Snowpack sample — Snodgrass Mountain, Crested Butte, Colorado (2/4/25, 12:06 PM MST)
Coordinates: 38.923, -106.968
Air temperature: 35 °F
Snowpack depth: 80 cm
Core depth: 70 cm
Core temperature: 32 °F
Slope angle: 14°, slope face: 78°
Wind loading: low
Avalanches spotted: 0
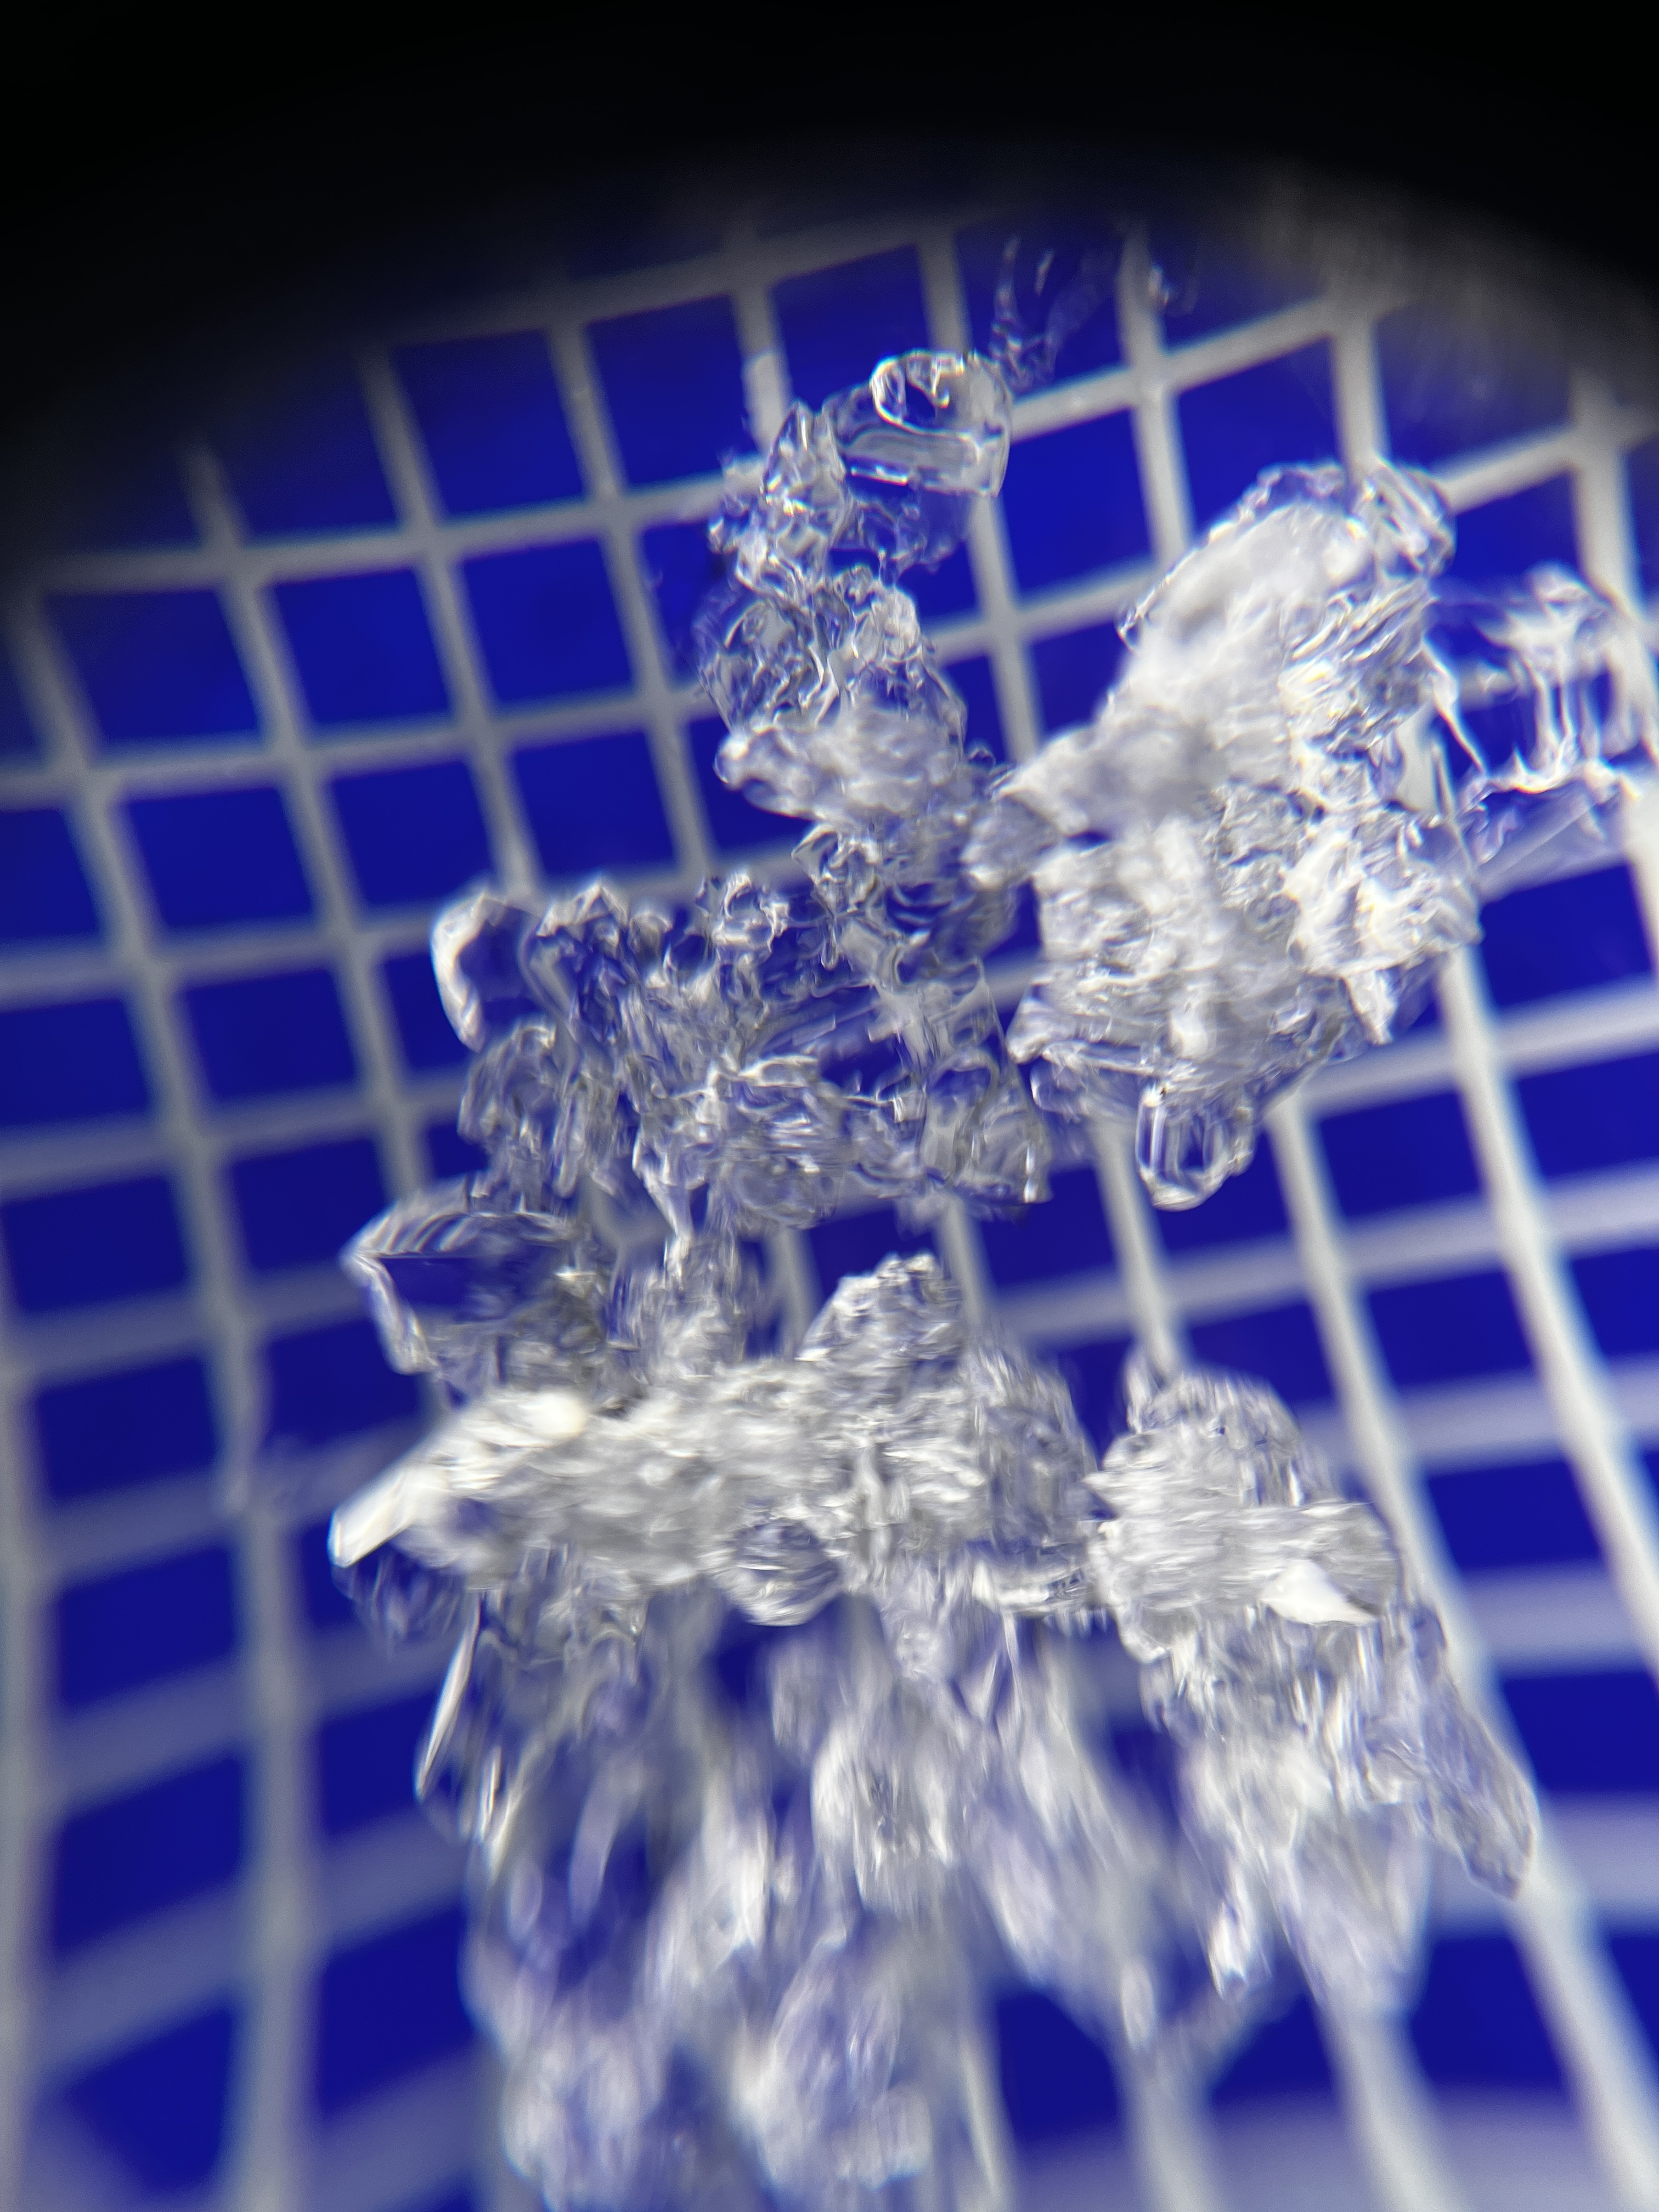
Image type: magnified_profile
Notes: No avalanches nearby, unusually warm weather for the last month reported by residents, Collected 25 yards from treeline